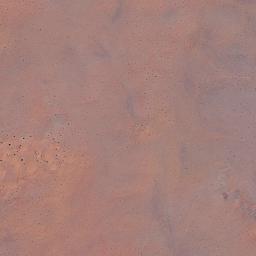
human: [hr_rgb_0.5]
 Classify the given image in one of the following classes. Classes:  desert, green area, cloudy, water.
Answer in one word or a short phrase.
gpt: desert